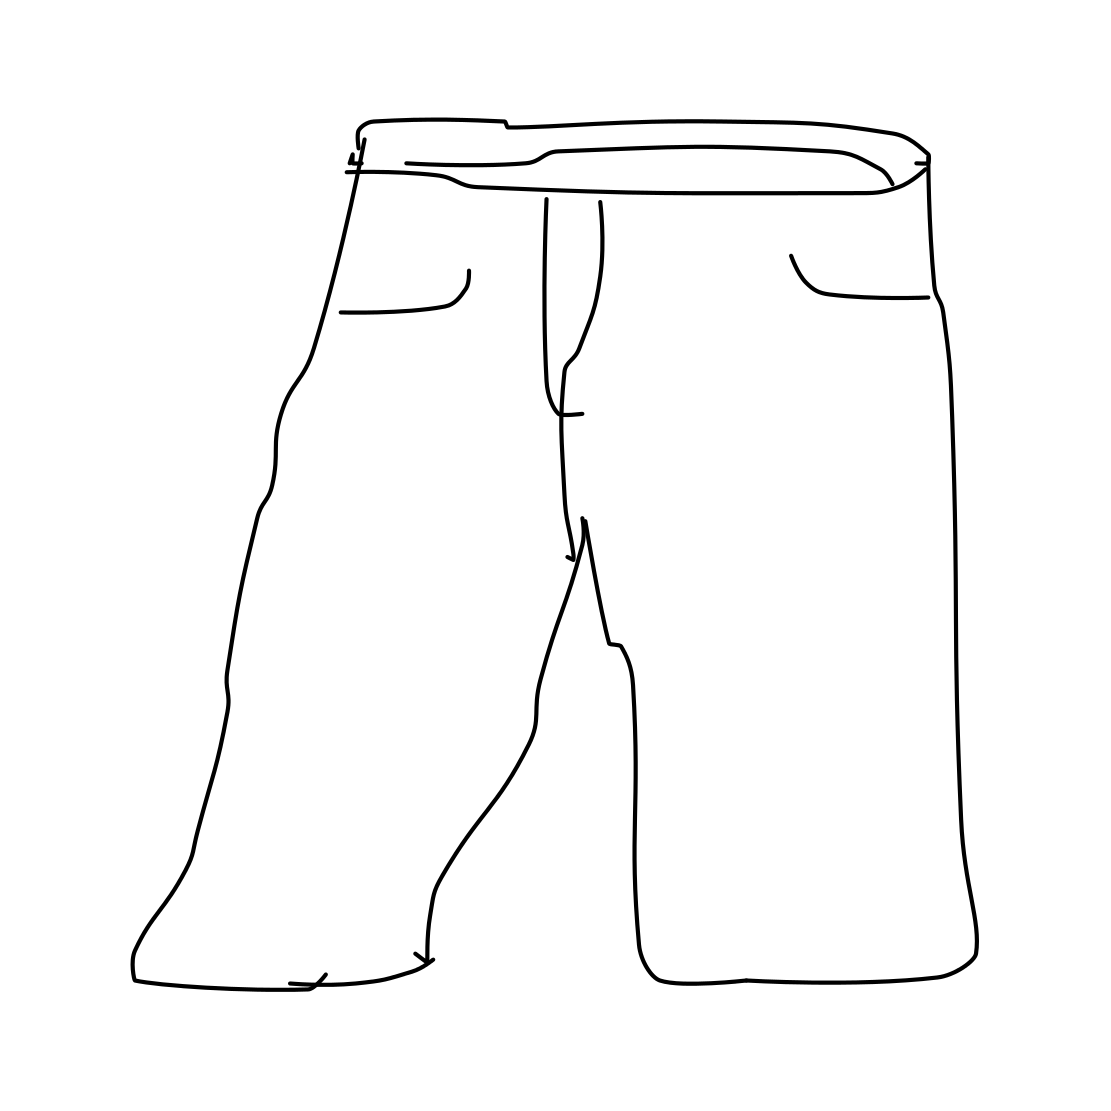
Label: trousers